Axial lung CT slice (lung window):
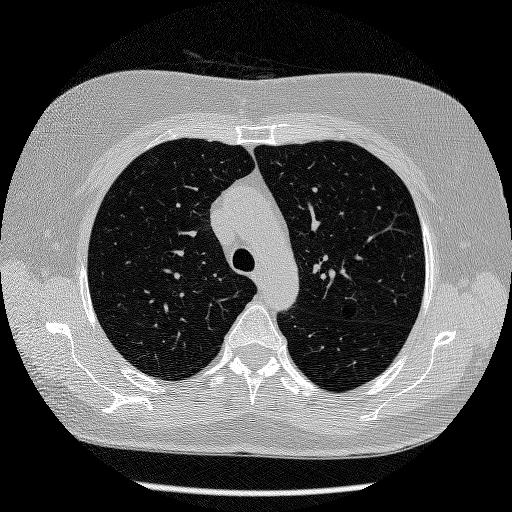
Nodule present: no